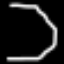
Label: octagon